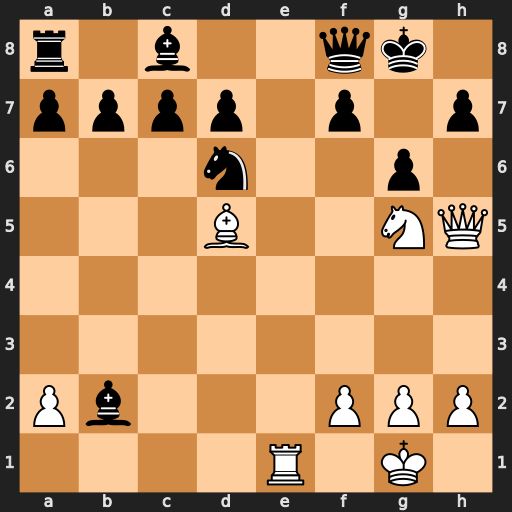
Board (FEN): r1b2qk1/pppp1p1p/3n2p1/3B2NQ/8/8/Pb3PPP/4R1K1
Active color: w
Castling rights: -
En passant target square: -
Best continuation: Qxh7#